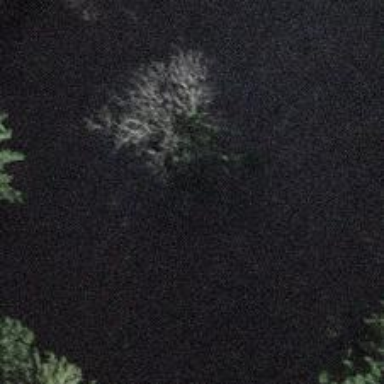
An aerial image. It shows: Single tag "natural: tree."